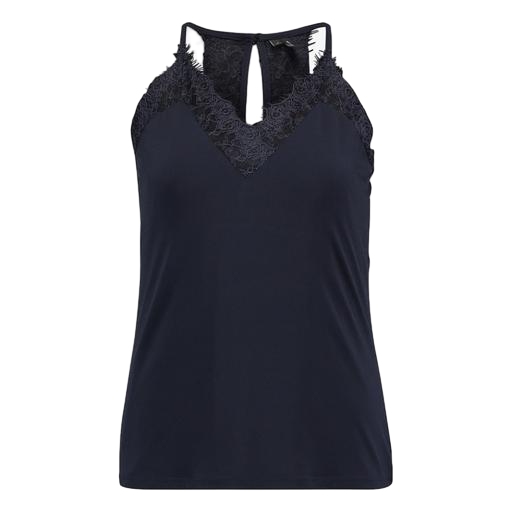
black curve cami rib lace, lace halter, blue lace tank top, white background